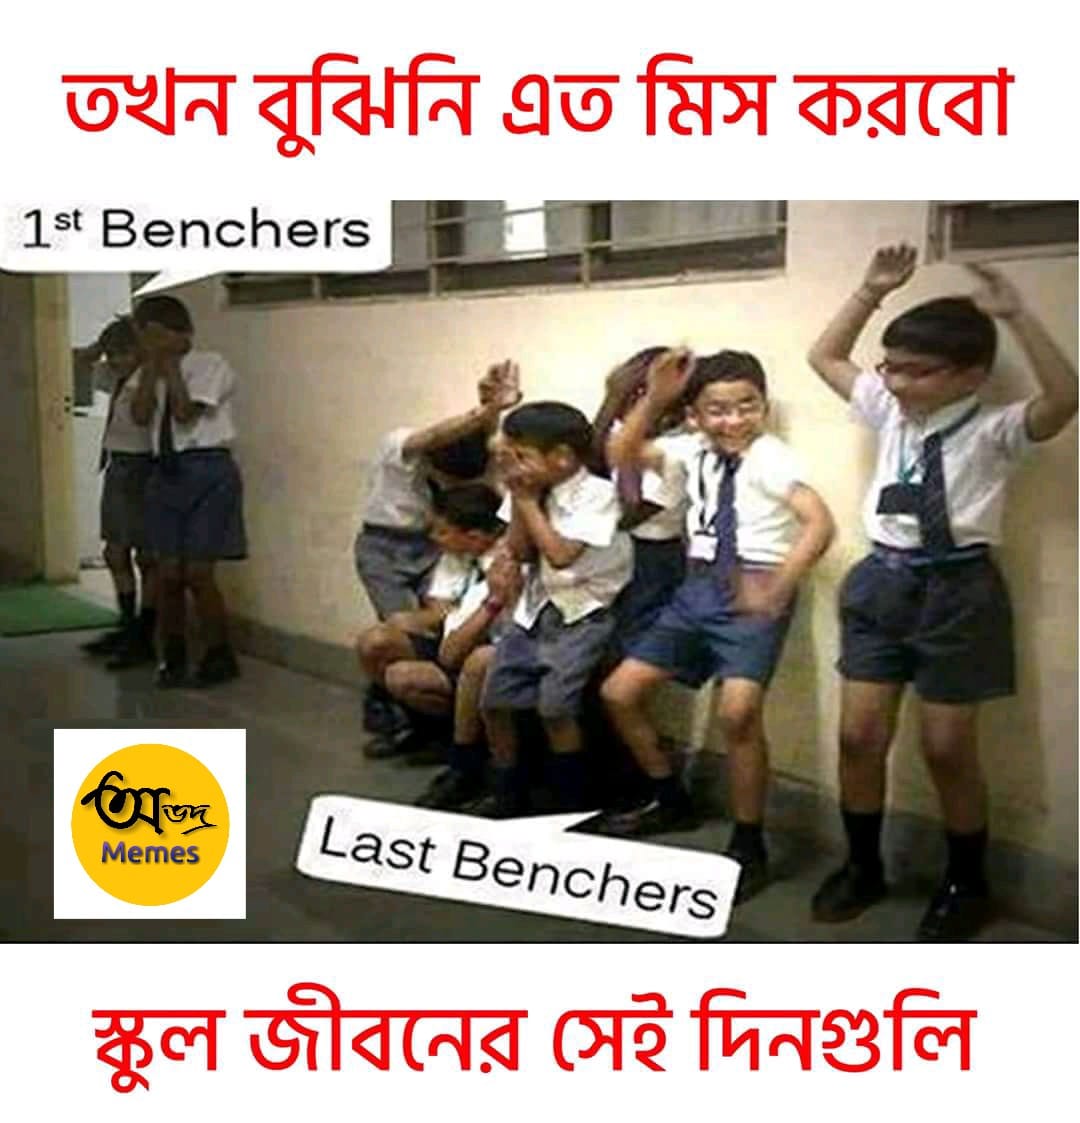
Caption: তখন বুঝিনি এত মিস করবো  1st Benchers       Last Benchers স্কুল জীবনের সেই দিনগুলি
Label: non-hate